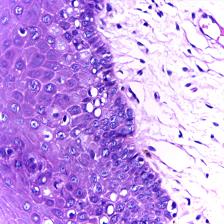
Diagnosis: Normal